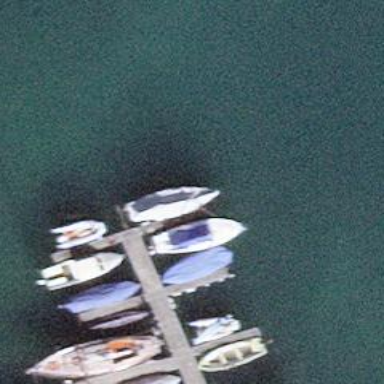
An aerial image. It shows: Man-made pier.